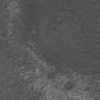
Label: not_dusty